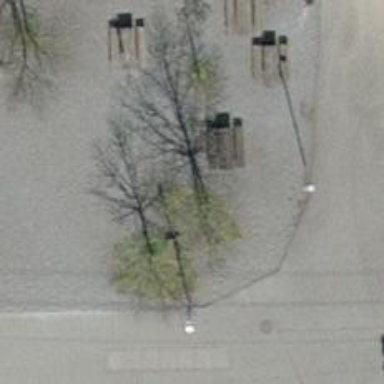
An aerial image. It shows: Picnic table located in leisure land area.